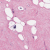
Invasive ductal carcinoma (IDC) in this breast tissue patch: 1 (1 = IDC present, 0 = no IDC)